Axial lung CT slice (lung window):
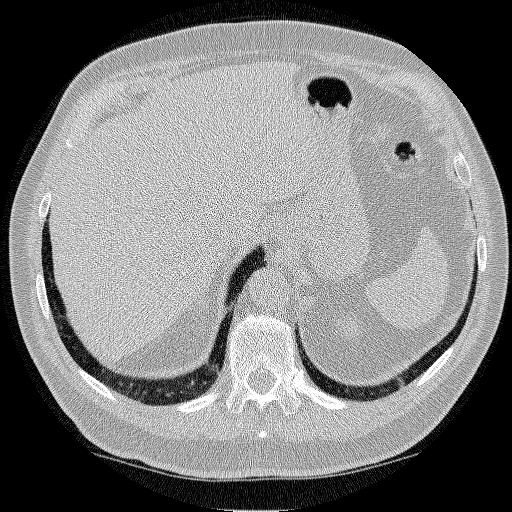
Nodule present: no